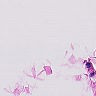
Metastatic tissue present: no